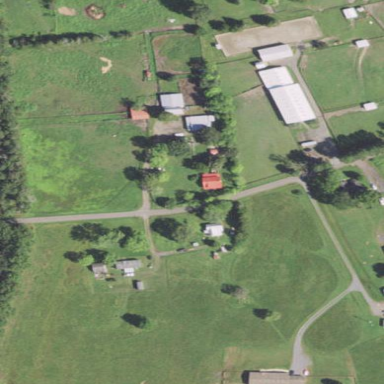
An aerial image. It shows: Farmyard area.